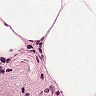
Metastatic tissue present: no